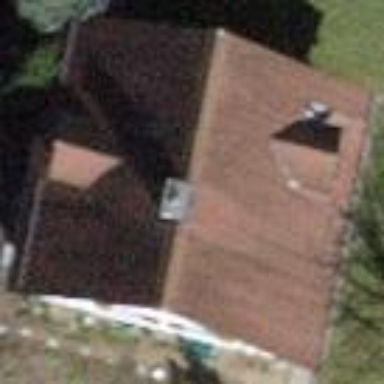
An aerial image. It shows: Detached building with gabled roof.